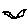
Label: bird